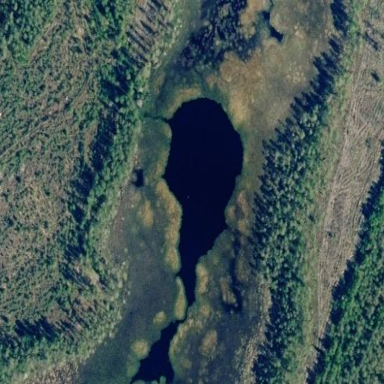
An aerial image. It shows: Peaceful pond surrounded by nature.